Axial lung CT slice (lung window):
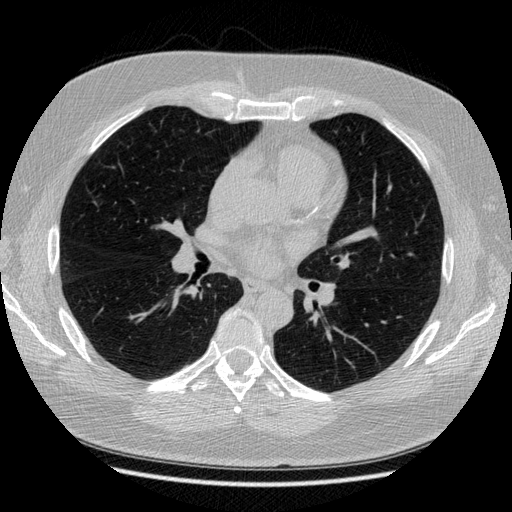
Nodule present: no